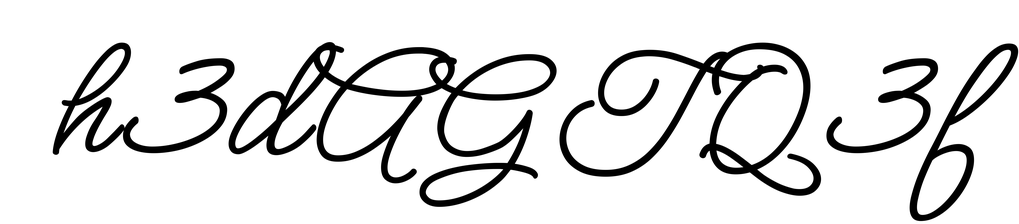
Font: MeowScript-Regular